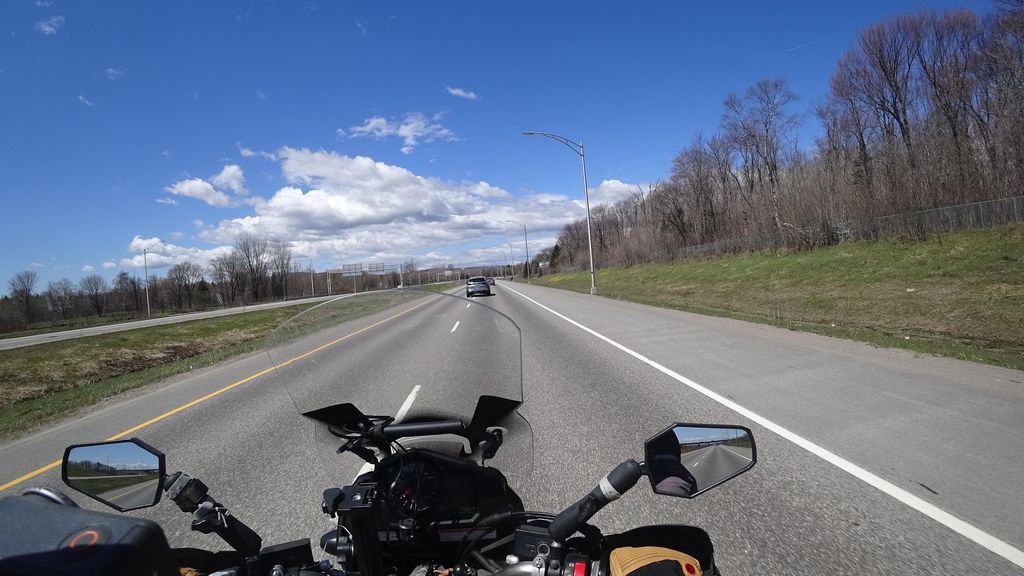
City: quebec_city